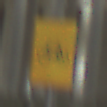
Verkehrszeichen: RadverkehrOhnePfeilsymbol
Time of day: Night
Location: Outdoor (Urban)
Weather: PartlyCloudy
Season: NotSpecified
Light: Artificial